Aerial crown-view tile of a tropical tree (Barro Colorado Island, Panama), acquired 20250616:
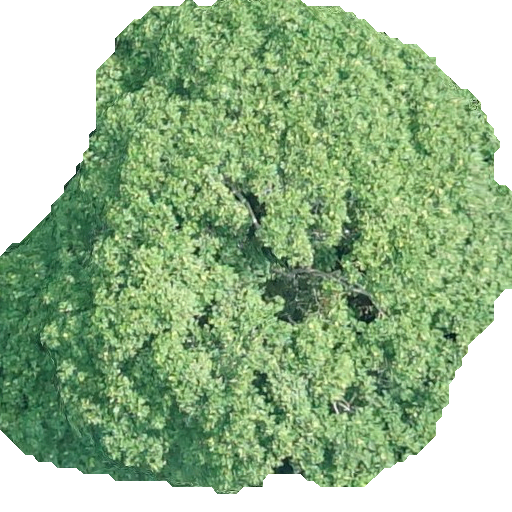
Species: Dipteryx oleifera
GBIF accepted scientific name: Dipteryx oleifera
Crown area: 290.783 m²